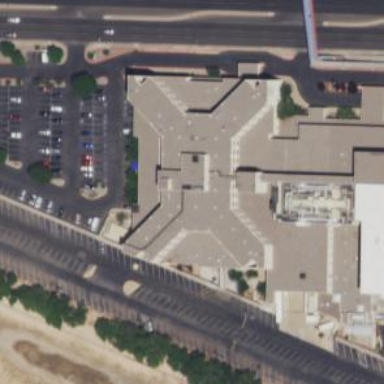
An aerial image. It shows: Healthcare clinic is depicted in the image.